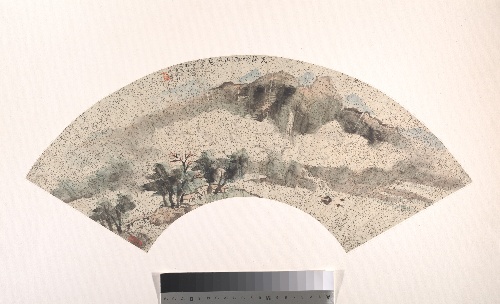
Title: 清  汪廷儒  山水  扇頁|Landscape
Artist: Wang Tingru
Artist bio: Chinese, 1804–1852
Date: 19th century
Object type: Folding fan mounted as an album leaf
Classification: Paintings
Medium: Folding fan mounted as an album leaf; ink and color on gold-flecked paper
Culture: China
Period: Qing dynasty (1644–1911)
Dimensions: 6 1/8 x 20 5/8 in. (15.6 x 52.4 cm)
Department: Asian Art
Credit line: Gift of Robert Hatfield Ellsworth, in memory of La Ferne Hatfield Ellsworth, 1986
Accession year: 1986
Repository: Metropolitan Museum of Art, New York, NY
Tags: Mountains|Landscapes